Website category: book
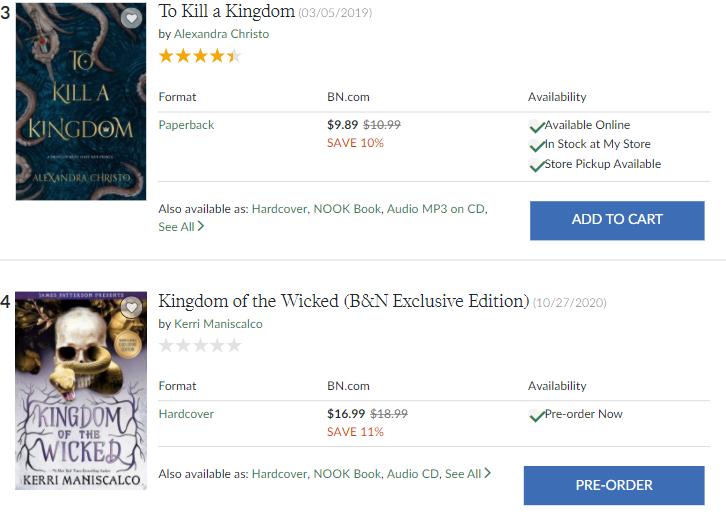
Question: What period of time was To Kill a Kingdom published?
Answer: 03/05/2019

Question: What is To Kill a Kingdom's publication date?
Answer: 03/05/2019

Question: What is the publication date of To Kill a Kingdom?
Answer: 03/05/2019

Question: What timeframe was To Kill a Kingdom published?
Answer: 03/05/2019

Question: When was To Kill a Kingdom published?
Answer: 03/05/2019

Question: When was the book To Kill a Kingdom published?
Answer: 03/05/2019

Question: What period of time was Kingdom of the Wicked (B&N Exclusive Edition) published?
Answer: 10/27/2020

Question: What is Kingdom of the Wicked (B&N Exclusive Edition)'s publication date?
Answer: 10/27/2020

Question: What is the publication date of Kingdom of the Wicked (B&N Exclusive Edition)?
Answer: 10/27/2020

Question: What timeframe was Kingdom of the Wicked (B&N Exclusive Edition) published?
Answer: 10/27/2020

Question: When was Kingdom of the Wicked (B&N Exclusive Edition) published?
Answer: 10/27/2020

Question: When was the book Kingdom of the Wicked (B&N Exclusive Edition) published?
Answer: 10/27/2020

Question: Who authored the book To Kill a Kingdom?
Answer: Alexandra Christo

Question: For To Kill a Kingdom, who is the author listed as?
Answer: Alexandra Christo

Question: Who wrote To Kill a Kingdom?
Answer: Alexandra Christo

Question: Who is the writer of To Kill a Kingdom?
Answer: Alexandra Christo

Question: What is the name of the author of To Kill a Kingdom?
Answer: Alexandra Christo

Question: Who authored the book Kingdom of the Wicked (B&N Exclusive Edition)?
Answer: Kerri Maniscalco

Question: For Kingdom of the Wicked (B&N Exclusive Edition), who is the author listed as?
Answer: Kerri Maniscalco

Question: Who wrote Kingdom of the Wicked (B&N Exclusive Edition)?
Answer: Kerri Maniscalco

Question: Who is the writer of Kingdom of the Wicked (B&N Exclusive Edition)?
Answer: Kerri Maniscalco

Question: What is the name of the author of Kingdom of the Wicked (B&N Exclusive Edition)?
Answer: Kerri Maniscalco

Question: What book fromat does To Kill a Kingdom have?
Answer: Paperback

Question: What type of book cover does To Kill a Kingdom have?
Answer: Paperback

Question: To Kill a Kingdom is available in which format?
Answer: Paperback

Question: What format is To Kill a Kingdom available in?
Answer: Paperback

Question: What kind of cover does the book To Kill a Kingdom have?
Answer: Paperback

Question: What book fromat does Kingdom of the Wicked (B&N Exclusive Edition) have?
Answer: Hardcover

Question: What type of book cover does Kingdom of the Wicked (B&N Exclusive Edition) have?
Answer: Hardcover

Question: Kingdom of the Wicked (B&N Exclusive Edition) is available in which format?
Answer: Hardcover

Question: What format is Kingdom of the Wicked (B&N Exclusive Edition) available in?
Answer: Hardcover

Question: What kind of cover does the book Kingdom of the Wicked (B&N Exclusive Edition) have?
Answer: Hardcover

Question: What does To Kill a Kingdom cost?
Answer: $9.89

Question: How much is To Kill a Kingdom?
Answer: $9.89

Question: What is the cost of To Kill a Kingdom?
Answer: $9.89

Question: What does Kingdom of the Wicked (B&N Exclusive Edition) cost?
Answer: $16.99

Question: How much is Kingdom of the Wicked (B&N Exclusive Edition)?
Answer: $16.99

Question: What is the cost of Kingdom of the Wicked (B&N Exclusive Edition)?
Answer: $16.99

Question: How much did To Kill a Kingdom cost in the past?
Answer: $10.99

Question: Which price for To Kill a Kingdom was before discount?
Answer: $10.99

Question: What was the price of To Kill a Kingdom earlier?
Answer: $10.99

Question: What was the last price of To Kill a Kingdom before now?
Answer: $10.99

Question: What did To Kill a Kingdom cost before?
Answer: $10.99

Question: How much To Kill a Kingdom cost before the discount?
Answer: $10.99

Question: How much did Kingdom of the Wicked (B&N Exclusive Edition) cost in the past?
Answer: $18.99

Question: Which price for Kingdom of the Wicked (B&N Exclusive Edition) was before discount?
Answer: $18.99

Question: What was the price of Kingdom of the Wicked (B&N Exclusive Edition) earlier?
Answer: $18.99

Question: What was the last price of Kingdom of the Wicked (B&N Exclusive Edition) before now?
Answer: $18.99

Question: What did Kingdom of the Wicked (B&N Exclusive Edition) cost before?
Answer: $18.99

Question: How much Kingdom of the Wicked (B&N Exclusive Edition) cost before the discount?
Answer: $18.99

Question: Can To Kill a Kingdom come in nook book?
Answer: yes

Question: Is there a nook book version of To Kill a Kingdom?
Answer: yes

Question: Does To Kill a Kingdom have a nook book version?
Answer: yes

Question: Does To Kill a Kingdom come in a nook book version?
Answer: yes

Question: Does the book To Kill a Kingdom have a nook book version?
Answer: yes

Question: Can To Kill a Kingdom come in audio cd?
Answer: no

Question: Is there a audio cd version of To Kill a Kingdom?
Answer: no

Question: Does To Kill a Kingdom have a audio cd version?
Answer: no

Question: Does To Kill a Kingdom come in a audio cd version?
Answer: no

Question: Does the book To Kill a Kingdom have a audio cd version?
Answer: no

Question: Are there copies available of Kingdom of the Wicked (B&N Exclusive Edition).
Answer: no

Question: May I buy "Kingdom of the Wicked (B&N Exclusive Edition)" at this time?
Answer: no

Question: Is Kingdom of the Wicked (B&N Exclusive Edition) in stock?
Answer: no

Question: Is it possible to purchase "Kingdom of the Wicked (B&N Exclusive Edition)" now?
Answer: no